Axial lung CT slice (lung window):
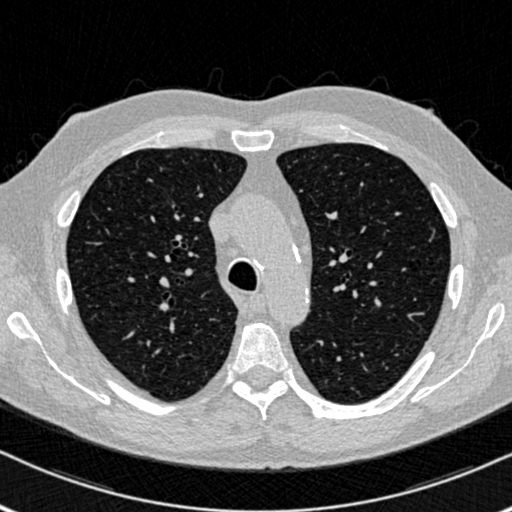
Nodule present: no